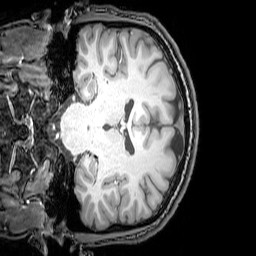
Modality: T1w
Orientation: coronal
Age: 23
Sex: male
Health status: healthy
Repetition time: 0.081 s
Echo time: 0.037 s